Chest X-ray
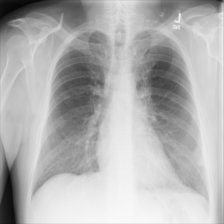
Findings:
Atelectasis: negative
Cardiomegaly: negative
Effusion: negative
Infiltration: negative
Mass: negative
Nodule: negative
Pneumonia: negative
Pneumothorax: negative
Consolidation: positive
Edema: negative
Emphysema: negative
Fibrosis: negative
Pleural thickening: negative
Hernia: negative